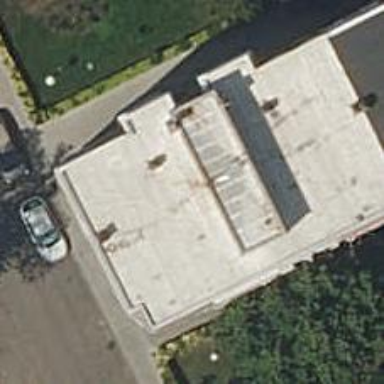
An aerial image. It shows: Bakery.